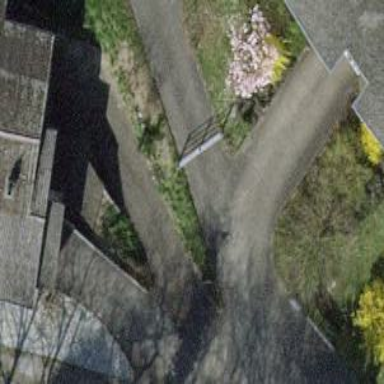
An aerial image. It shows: Gate.